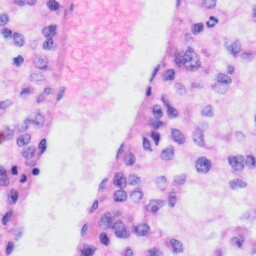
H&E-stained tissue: Liver